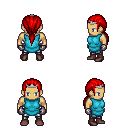
a pixel art fantasy rpg character, male body template, human, tanned skin, teal tunic, metal pants, red ponytail hairstyle, silver tiara, metal gloves, maroon shoes, four views (front, back, left, right), 2x2 character sprite sheet, small pixel art, hard edges, no anti-aliasing